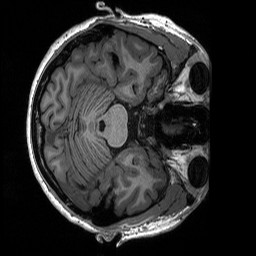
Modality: T1w
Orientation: axial
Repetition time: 8 s
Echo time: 0.066 s